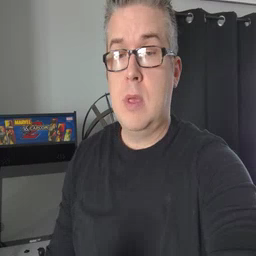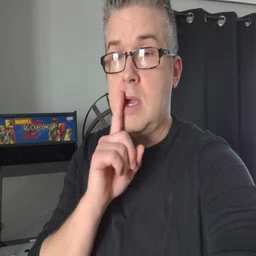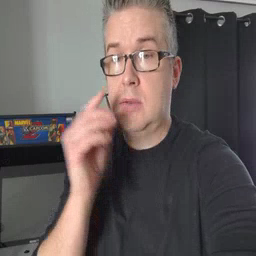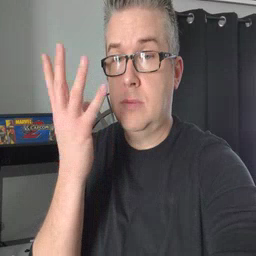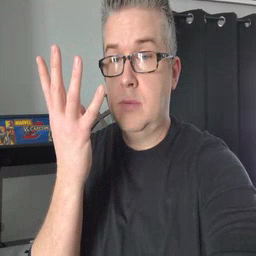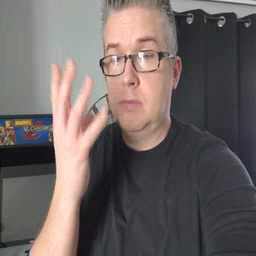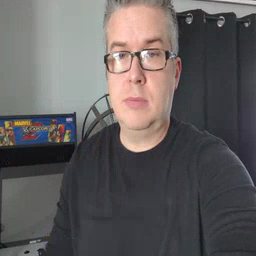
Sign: lamp